Interaction volume radius: 10 \u00c5
Interaction volume height: 10 \u00c5
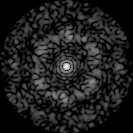
Disorder parameter: 0.7538